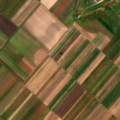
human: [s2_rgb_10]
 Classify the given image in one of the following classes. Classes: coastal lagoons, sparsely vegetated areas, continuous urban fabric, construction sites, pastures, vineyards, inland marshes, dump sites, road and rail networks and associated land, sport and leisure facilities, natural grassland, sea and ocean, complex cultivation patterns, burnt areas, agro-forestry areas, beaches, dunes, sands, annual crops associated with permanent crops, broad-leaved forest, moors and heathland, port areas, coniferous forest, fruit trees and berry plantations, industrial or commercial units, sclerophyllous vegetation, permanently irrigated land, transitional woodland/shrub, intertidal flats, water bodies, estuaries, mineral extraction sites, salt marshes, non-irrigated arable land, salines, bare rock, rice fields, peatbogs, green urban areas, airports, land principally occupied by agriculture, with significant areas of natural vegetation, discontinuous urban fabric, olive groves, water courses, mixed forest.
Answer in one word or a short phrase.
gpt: non-irrigated arable land, pastures, transitional woodland/shrub